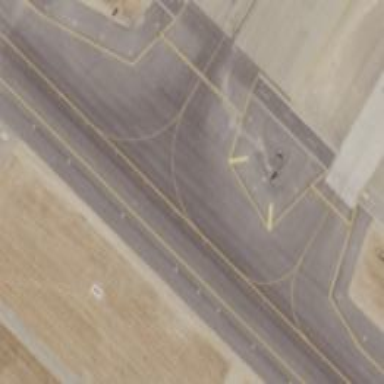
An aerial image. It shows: View of taxiway at the airport.